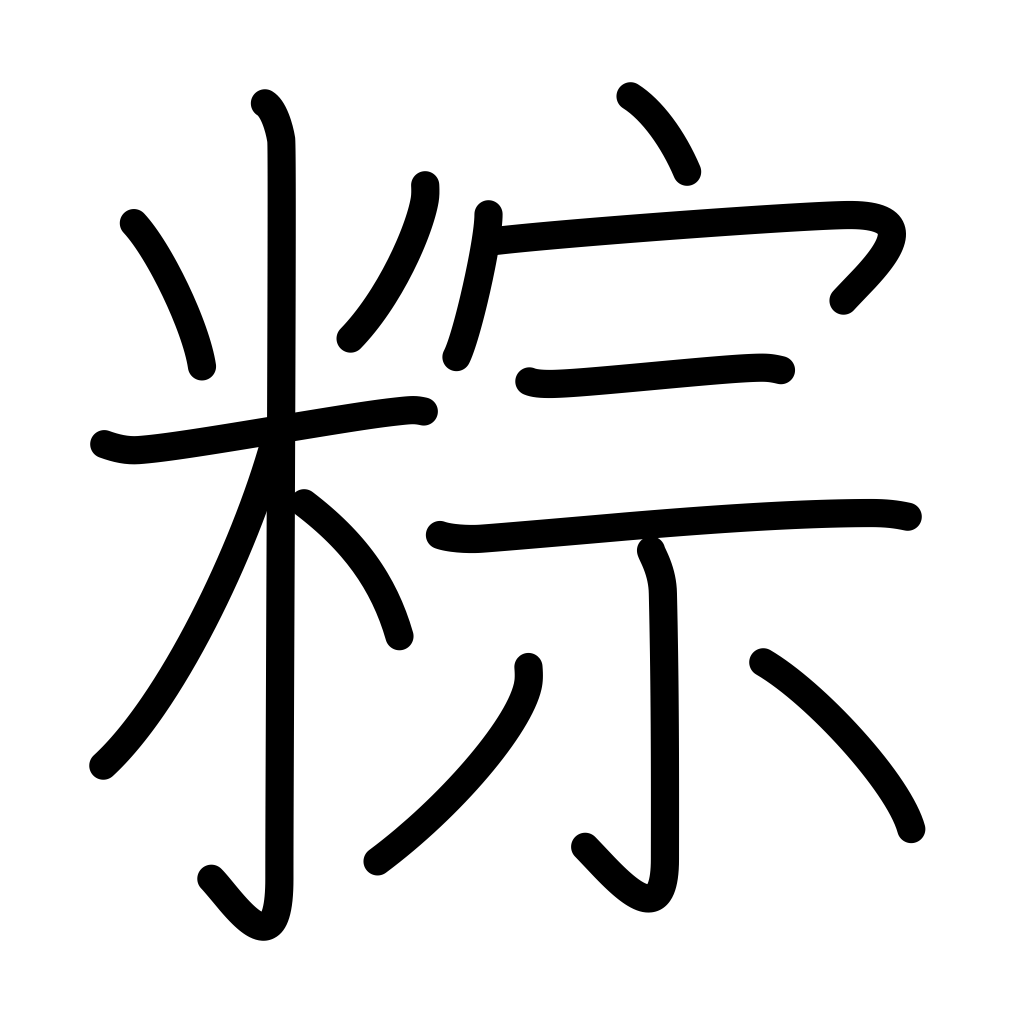
Meaning: rice dumplings steamed in bamboo leaves